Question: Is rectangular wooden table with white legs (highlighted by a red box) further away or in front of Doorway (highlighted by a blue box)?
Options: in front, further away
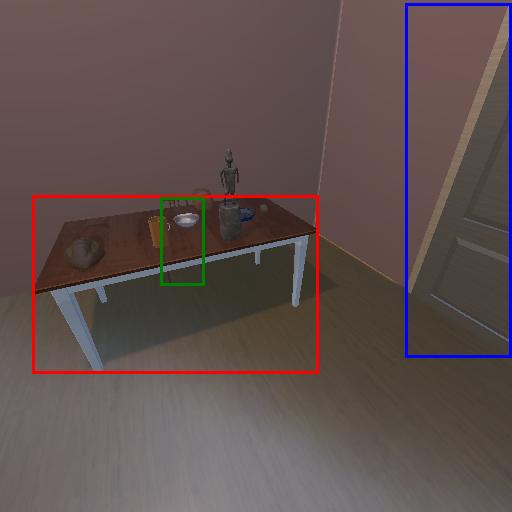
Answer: in front